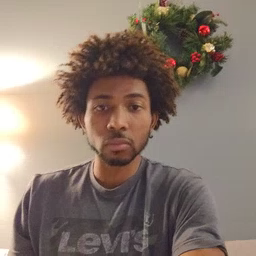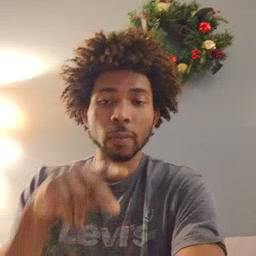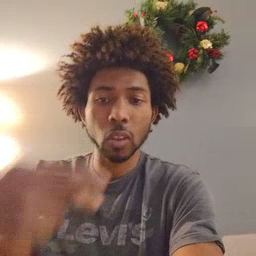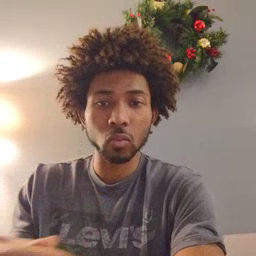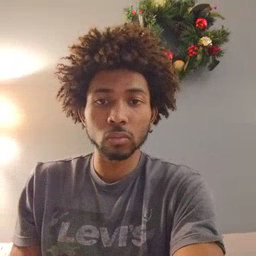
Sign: fall